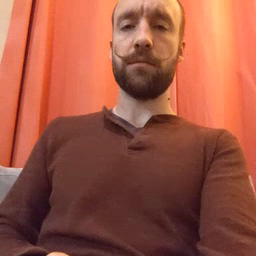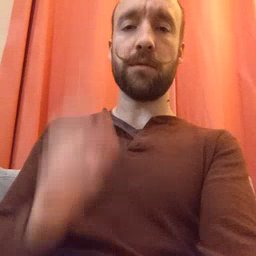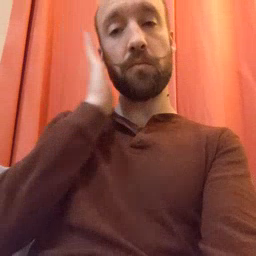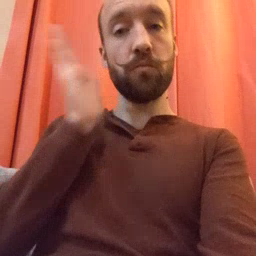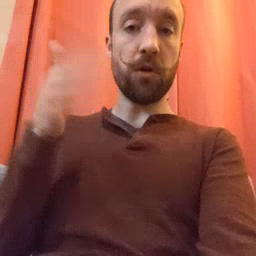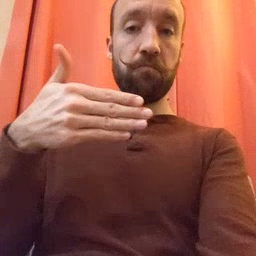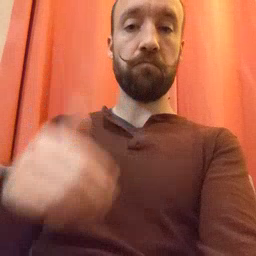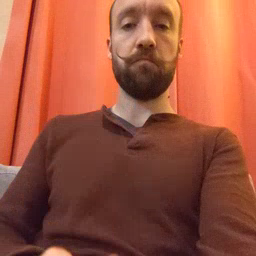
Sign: bedroom